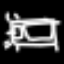
Label: bed